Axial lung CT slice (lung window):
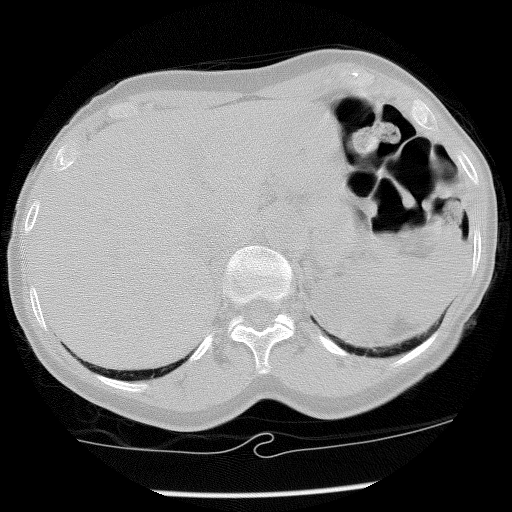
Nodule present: no